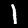
Digit: 1